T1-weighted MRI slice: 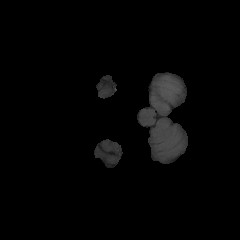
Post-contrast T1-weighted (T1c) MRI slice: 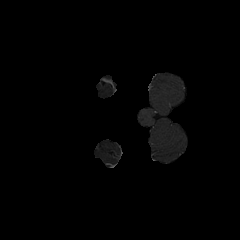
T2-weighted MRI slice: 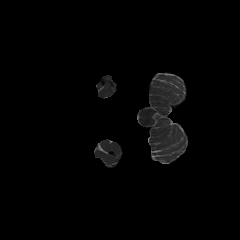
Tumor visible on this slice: no